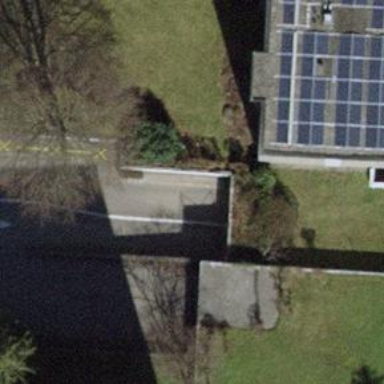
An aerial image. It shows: Parking area.